Interaction volume radius: 10 \u00c5
Interaction volume height: 40 \u00c5
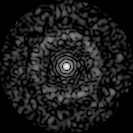
Disorder parameter: 0.8327